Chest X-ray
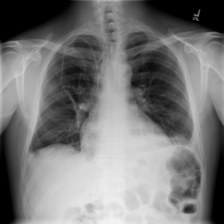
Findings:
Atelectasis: negative
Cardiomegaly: negative
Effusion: positive
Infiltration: negative
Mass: negative
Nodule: negative
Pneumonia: negative
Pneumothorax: negative
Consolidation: positive
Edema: negative
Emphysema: negative
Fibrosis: negative
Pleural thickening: negative
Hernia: negative